Question: I have python variable with a html content like
> '>>>>a='<html><h1><a href="http://www.google.com">Link to Google<></h1></html>''
How can I print it as a html?
I would like print this variable in my terminal and I would like a result like this:

OBS.: If python can do this without shell script or other programs I will prefer this.
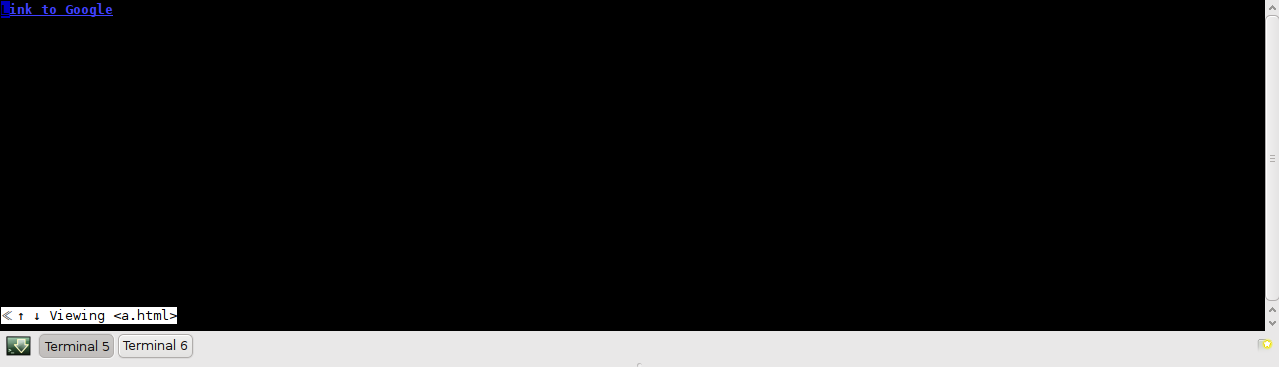
Answer: I had success doing a python program as below:
'''
a='<html><h1>My example text</h1></html>'
file=open("a.html","w")
file.write(a+'
')
file.close
'''
and then doing another shell script something like:
'''
#!/bin/sh
/usr/bin/env python a.py
w3m a.html
'''
But I think it isn't a good way, isn't there one that only uses python?